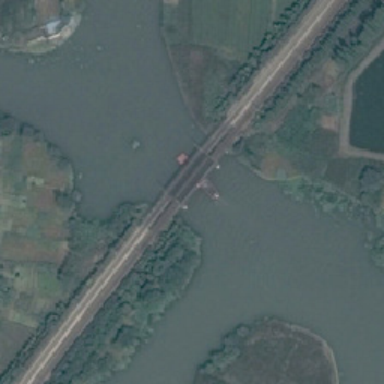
Many green planes have branches and bridges on both sides of the river .